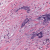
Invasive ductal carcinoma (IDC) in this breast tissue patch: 1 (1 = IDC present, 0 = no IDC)